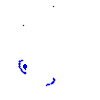
Particle: proton